Question: I have an '<li>' which is constrained in width and the height is set to an aspect ratio of 1:1.
I then have an element inside which is positioned absolutely with a 100% width and height. I then add an icon font to the :before pseudo element. How can I vertically center that pseudo element?
My code is:
'''
li
+span-columns(1, 6)
a
+border-radius(50%)
display: block
position: relative
width: 100%
border: 5px solid $bright-blue
border: remCalc(5px) solid $bright-blue
&:before
padding-top: 100%
content: ''
display: block
span
display: block
position: absolute
top: 0
left: 0
width: 100%
height: 100%
&:before
// Content is added via the style for data-icon
display: inline-block
min-height: 100%
vertical-align: middle
width: 100%
color: $white
font-size: 32px
text-align: center
outline: 1px solid red
'''
A pic of the problem. The red outline is on the span:before

COMPILED OUTPUT:
'''
li {
width: 150px;
}
li a {
border-radius: 50%;
display: block;
position: relative;
width: 100%;
border: 5px solid blue;
}
li a:before {
padding-top: 100%;
content: '';
display: block;
}
li a span {
display: block;
position: absolute;
top: 0;
left: 0;
width: 100%;
height: 100%;
}
li a span:before {
content: attr(data-icon);
font-family: 'IconFont';
display: inline-block;
min-height: 100%;
vertical-align: middle;
width: 100%;
color: white;
font-size: 32px;
text-align: center;
outline: 1px solid red;
}
'''
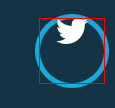
Answer: Had to solve this with top padding like so:
'''
$half-width: space(1, 6) / 2
$half-font: remCalc(33px) / 2
$border-widths: remCalc(5px)
+rem(padding-top, $half-width - $half-font - $border-widths)
'''
That gives me custom top padding in rems depending on the width of the circle at the time and it scales perfectly when the body font size is increased or decreased.